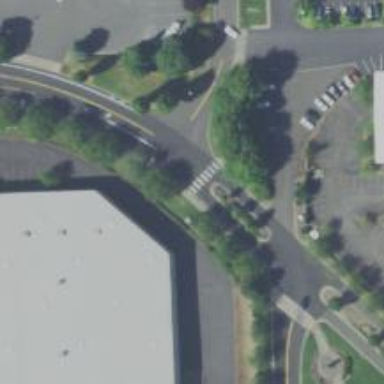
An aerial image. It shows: Path with asphalt surface and crossing.